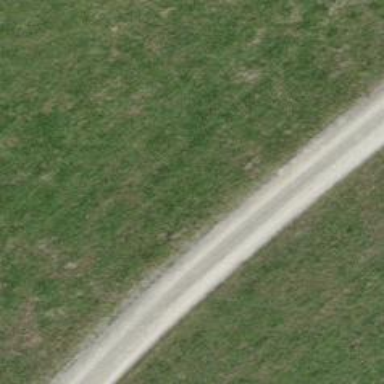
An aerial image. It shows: Pebblestone track with grade3 tracktype.